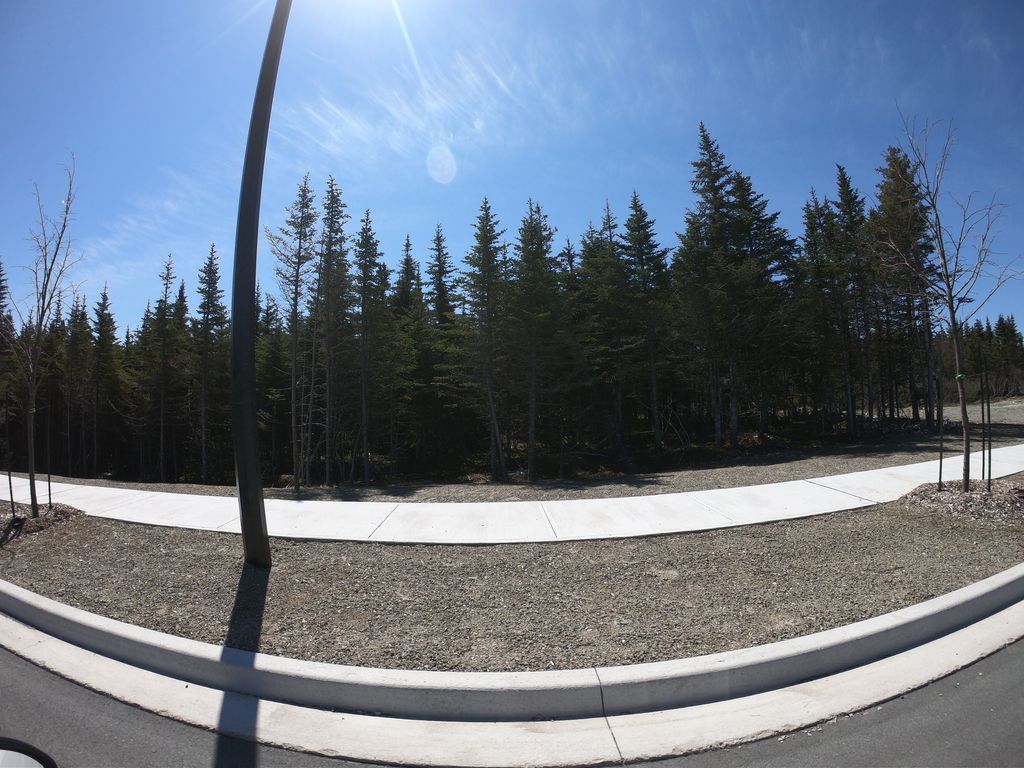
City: st_johns